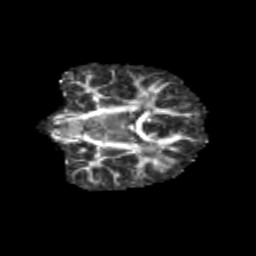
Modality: FA
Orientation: coronal
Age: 11
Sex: female
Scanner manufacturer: siemens
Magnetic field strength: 3 T
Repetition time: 3.8 s
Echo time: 0.07 s